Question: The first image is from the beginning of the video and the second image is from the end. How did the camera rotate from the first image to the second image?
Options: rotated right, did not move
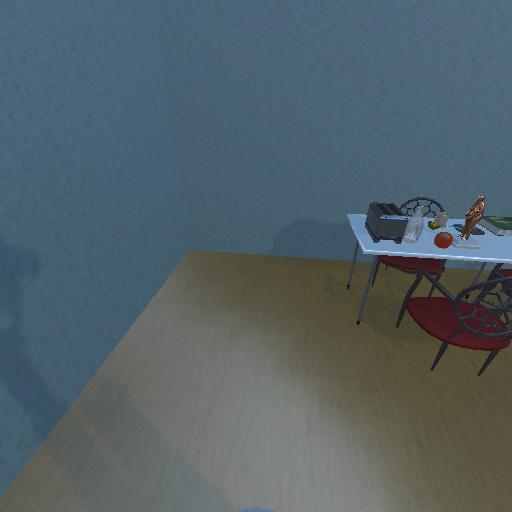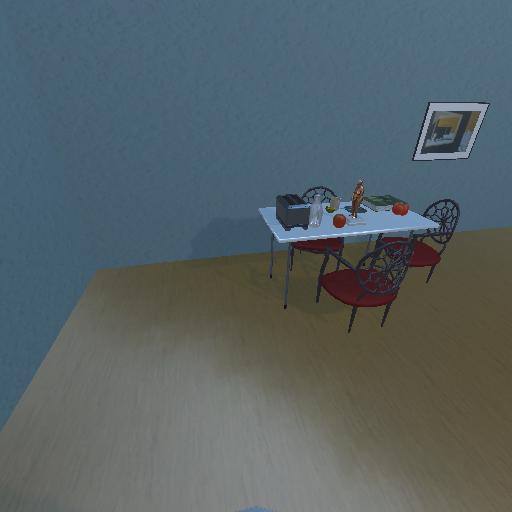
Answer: rotated right